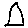
Label: triangle